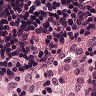
Metastatic tissue present: no